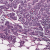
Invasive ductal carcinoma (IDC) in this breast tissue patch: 1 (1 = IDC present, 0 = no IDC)